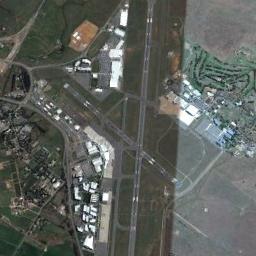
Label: airport